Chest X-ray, PA view. Patient: 64 years old, sex M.
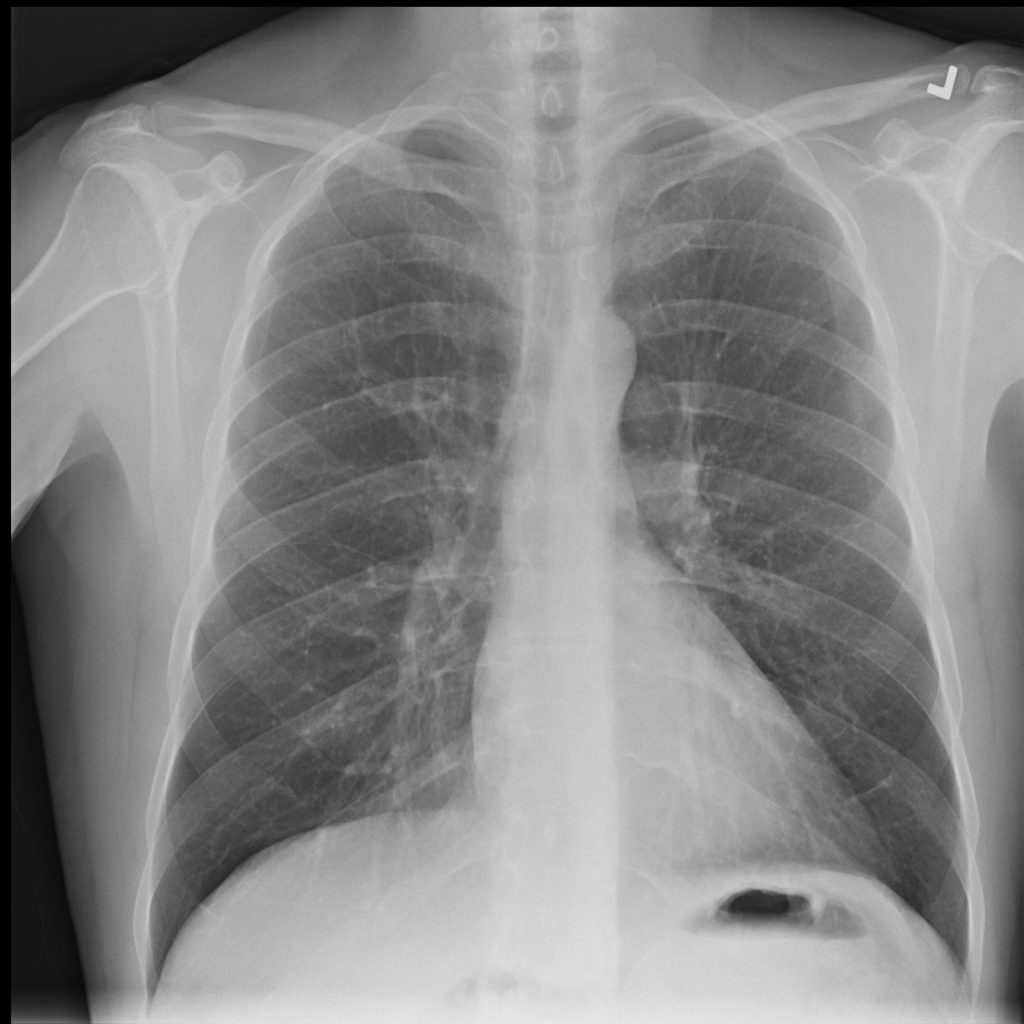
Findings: No Finding